Question: I've got an app, which shows preview of documentation, using thumbnails.
What I need, is to have a small header (text) near each thumbnail of Image.
The header should be to the left from the image, on the top, how is shown on the picture. I managed to add textblock with number of page on the image.
Please, give your advices. The image thumbnails are generated dynamically in the code behind. Here is part of code behind. I managed to achieve my purpose, but I want to find more elegant solution.

'''
RowDefinitionCollection rd = gridPreview.RowDefinitions;
ColumnDefinitionCollection cd =gridPreview.ColumnDefinitions;
int columnAmount = Convert.ToInt32(Math.Truncate(gridPreviewWidth / GetThumbnailSizes(tiffImageList).Item2));
gridPreviewHeight = ((tiffImageList.Count / columnAmount) + 1) * GetThumbnailSizes(tiffImageList).Item1 + 100;
for (int i = 0; i < (tiffImageList.Count / columnAmount) + 1; i++)
{
rd.Add(new RowDefinition() { Height = GridLength.Auto });
for (int j = 0; j < columnAmount; j++)
{
cd.Add(new ColumnDefinition() { Width = GridLength.Auto });
}
}
foreach (var tiffImage in tiffImageList)
{
if (columnIndex == columnAmount)
{
columnIndex = 0;
rowIndex++;
}
Image imagePreviewItem = new Image();
imagePreviewItem.Margin = new Thickness(20, 20, 20, 20);
TextBlock textBlock = new TextBlock();
textBlock.Margin = new Thickness(-370,0,0,0);
textBlock.Text = $"{tiffImage.index.ToString()}"; // Header text
RenderOptions.SetBitmapScalingMode(imagePreviewItem, BitmapScalingMode.HighQuality);
imagePreviewItem.Name = $"Image{tiffImage.index.ToString()}";
imagePreviewItem.Source = tiffImage.image.Thumbnail;
StackPanel stackPanel = new StackPanel();
stackPanel.Width = imagePreviewItem.Width + 50;
stackPanel.Height = imagePreviewItem.Height + 50;
stackPanel.Children.Add(textBlock);
stackPanel.Children.Add(imagePreviewItem);
Border border = new Border();
border.BorderBrush = Brushes.LightGray;
border.BorderThickness = new Thickness(1);
Thickness margin = border.Margin;
border.Margin = new Thickness(20, 20, 20, 20); ;
border.Child = stackPanel;
Grid.SetColumn(border, columnIndex);
Grid.SetRow(border, rowIndex);
gridPreview.Children.Add(border);
}
'''
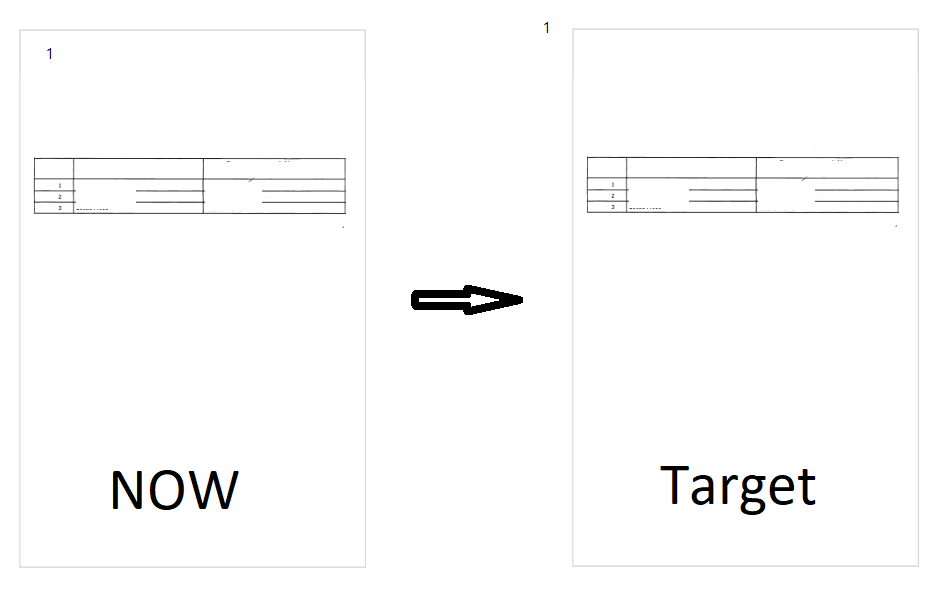
Answer: instead of adding 'textBlock' with number into 'stackPanel', add it into 'gridPreview' on top of 'border' in the top left corner:
'''
foreach (var tiffImage in tiffImageList)
{
if (columnIndex == columnAmount)
{
columnIndex = 0;
rowIndex++;
}
Image imagePreviewItem = new Image();
imagePreviewItem.Margin = new Thickness(20, 20, 20, 20);
TextBlock textBlock = new TextBlock();
textBlock.VerticalAlignment = VerticalAlignment.Top;
textBlock.HorizontalAlignment = HorizontalAlignment.Left;
textBlock.Margin = new Thickness(40, 40, 40, 40);
textBlock.Text = $"{tiffImage.index.ToString()}"; // Header text
RenderOptions.SetBitmapScalingMode(imagePreviewItem, BitmapScalingMode.HighQuality);
imagePreviewItem.Name = $"Image{tiffImage.index.ToString()}";
imagePreviewItem.Source = tiffImage.image.Thumbnail;
StackPanel stackPanel = new StackPanel();
stackPanel.Width = imagePreviewItem.Width + 50;
stackPanel.Height = imagePreviewItem.Height + 50;
stackPanel.Children.Add(imagePreviewItem);
Border border = new Border();
border.BorderBrush = Brushes.LightGray;
border.BorderThickness = new Thickness(1);
Thickness margin = border.Margin;
border.Margin = new Thickness(20, 20, 20, 20);
border.Child = stackPanel;
Grid.SetColumn(border, columnIndex);
Grid.SetRow(border, rowIndex);
Grid.SetColumn(textBlock, columnIndex);
Grid.SetRow(textBlock, rowIndex);
gridPreview.Children.Add(border);
gridPreview.Children.Add(textBlock);
}
'''